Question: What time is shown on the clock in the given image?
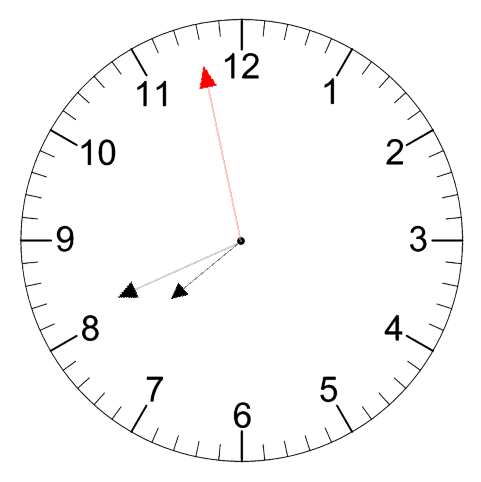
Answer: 07:40:58